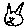
Label: cat